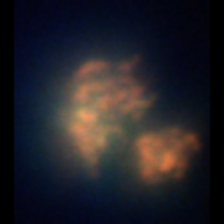
Taxon: Unknown_detritus
Group: Unknown